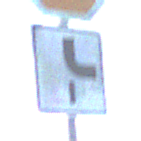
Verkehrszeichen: VerlaufVorfahrtsstrasse10
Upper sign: Stop
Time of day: SunriseSunset
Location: Outdoor (Nature)
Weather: PartlyCloudy
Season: NotSpecified
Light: Natural